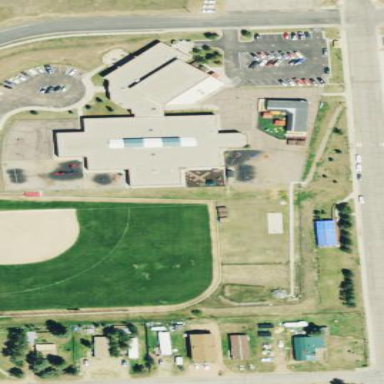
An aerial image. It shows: School.